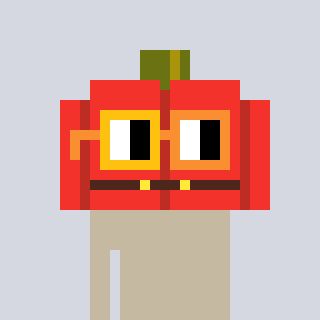
a pixel art character with square yellow and orange glasses, a pumpkin-shaped head and a grayscale-colored body on a cool background